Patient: sex M, age 63
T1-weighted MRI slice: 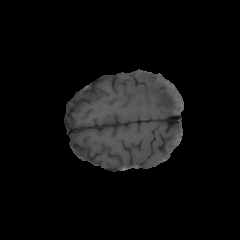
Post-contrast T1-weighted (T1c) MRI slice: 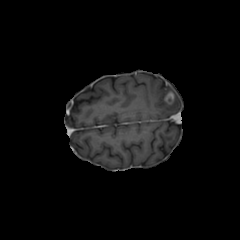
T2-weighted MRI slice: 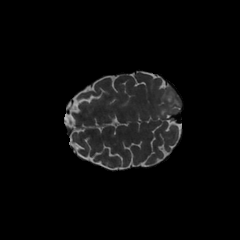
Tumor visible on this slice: yes
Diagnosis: Glioblastoma, IDH-wildtype
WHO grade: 4